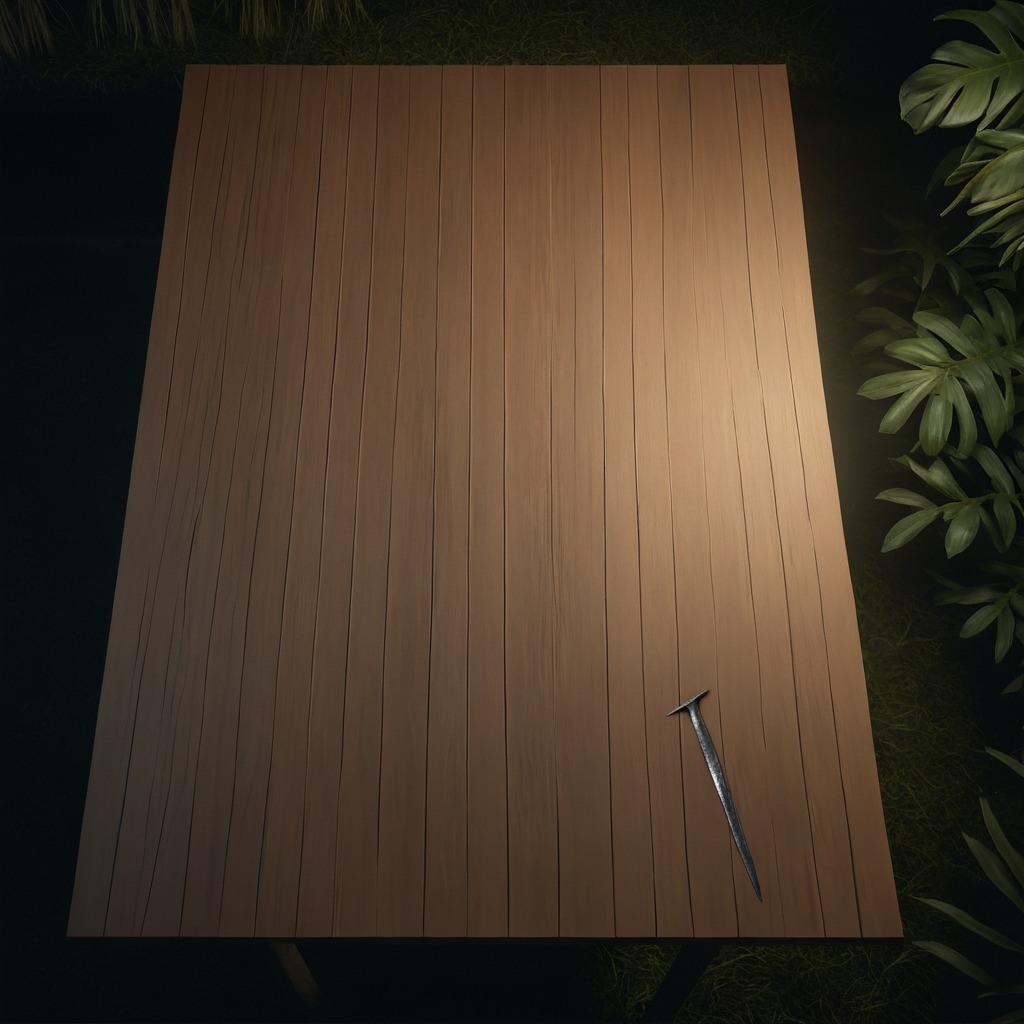
An iron nail is lying on the wooden table inside a jungle field workshop tent at night.